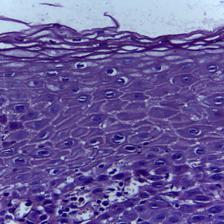
Diagnosis: Normal